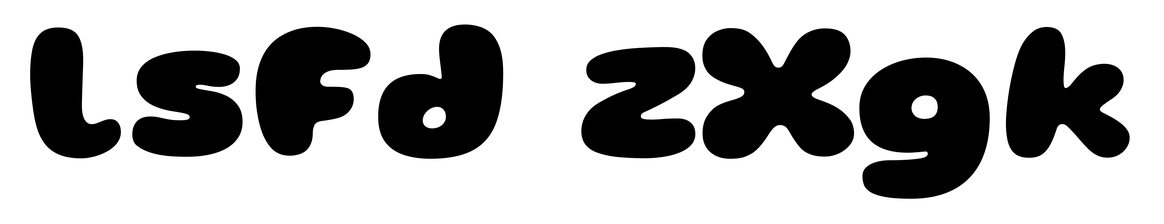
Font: Gluten_Black